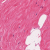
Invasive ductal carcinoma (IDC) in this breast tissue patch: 0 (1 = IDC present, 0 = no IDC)